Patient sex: M
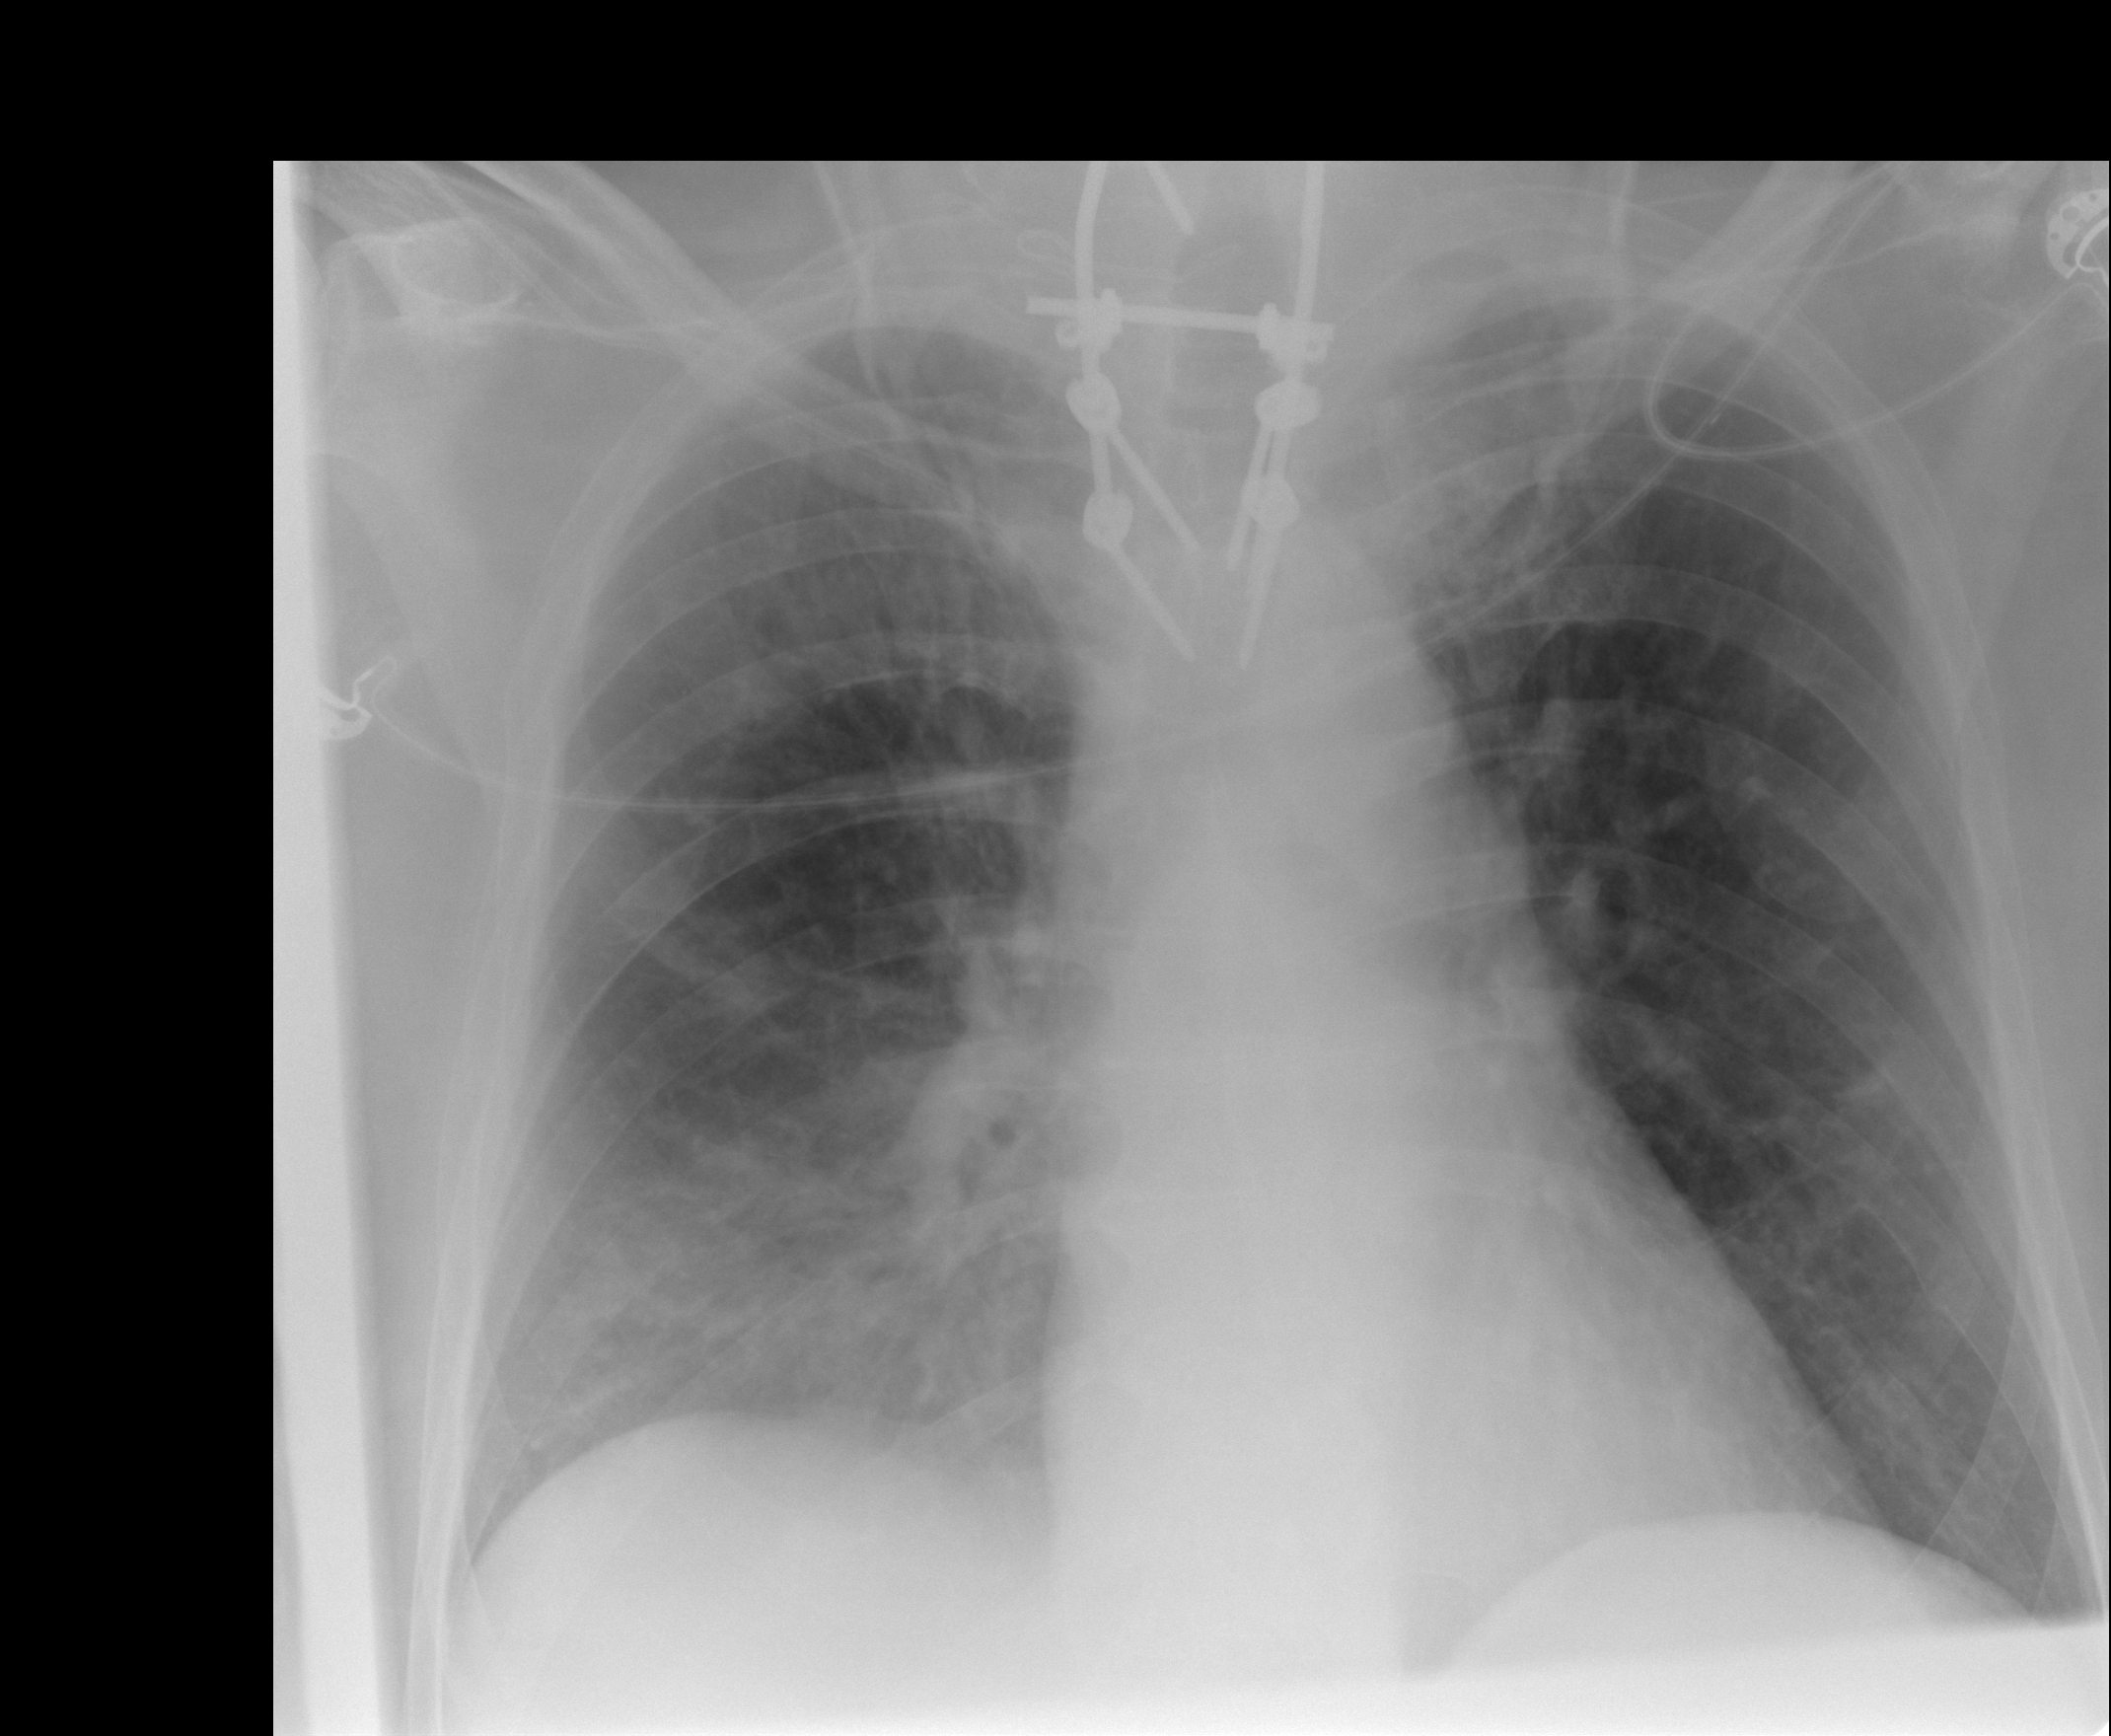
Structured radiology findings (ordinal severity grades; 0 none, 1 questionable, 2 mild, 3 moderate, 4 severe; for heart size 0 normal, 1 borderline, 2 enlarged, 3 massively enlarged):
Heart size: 0
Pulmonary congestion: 0
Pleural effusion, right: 1
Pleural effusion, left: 0
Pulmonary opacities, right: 2
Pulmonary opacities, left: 1
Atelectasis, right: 0
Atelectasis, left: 0